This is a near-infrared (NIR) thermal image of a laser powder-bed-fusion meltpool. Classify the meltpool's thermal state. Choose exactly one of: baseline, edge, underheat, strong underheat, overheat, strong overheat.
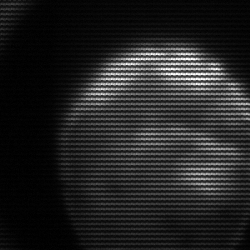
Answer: edge